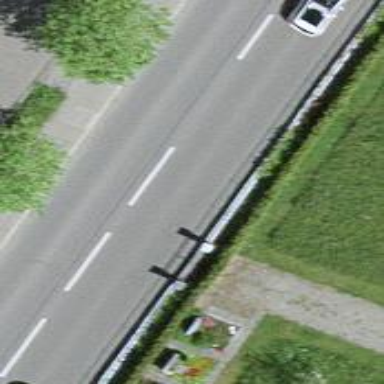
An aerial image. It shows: Hedge acting as barrier.